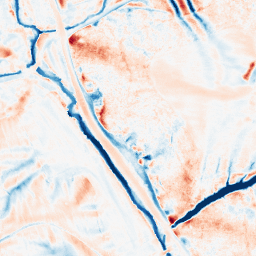
Category: edge_preserving
Decomposition family: median
Decomposition parameters: size: 21
Upsampling method: edge_directed
Upsampling parameters: scale: 4
Upsampling scale: 4